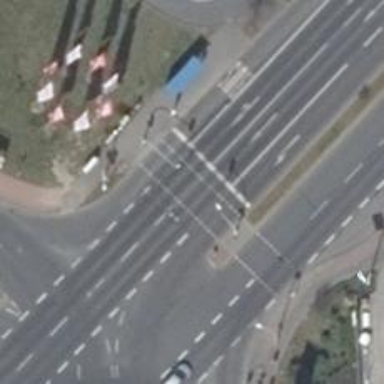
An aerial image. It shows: Traffic signals at road crossing.